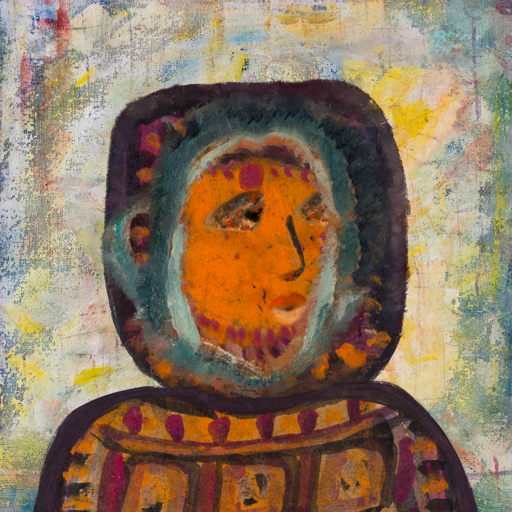
Background: Irani, Head And Neck Side: Doll_w_Hair, Face Side: Gypsy_Queen, Bust: Doll, Hair Side: Boggyland, Head Accessory: Blank, Second Necklace: Blank, Necklace: Blank, Baby: Blank